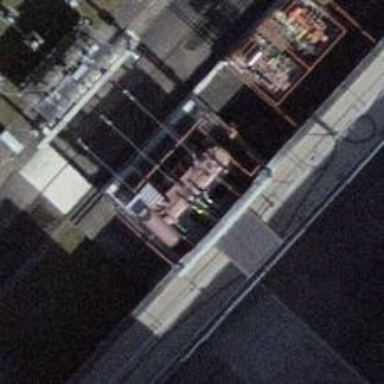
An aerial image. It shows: Transformer is shown.